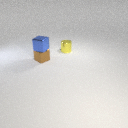
small brown metal cube in front of small yellow metal cylinder